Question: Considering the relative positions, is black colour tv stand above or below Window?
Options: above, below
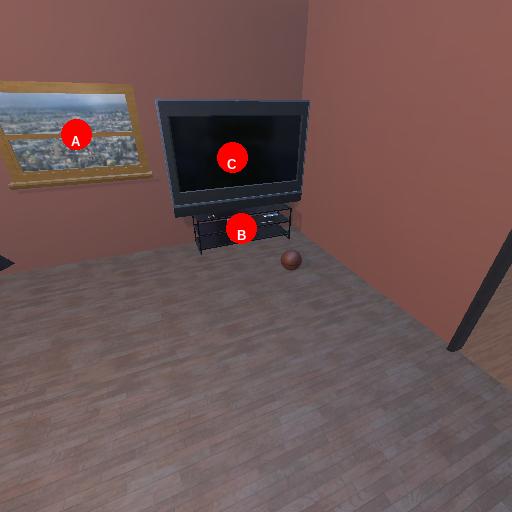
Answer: above